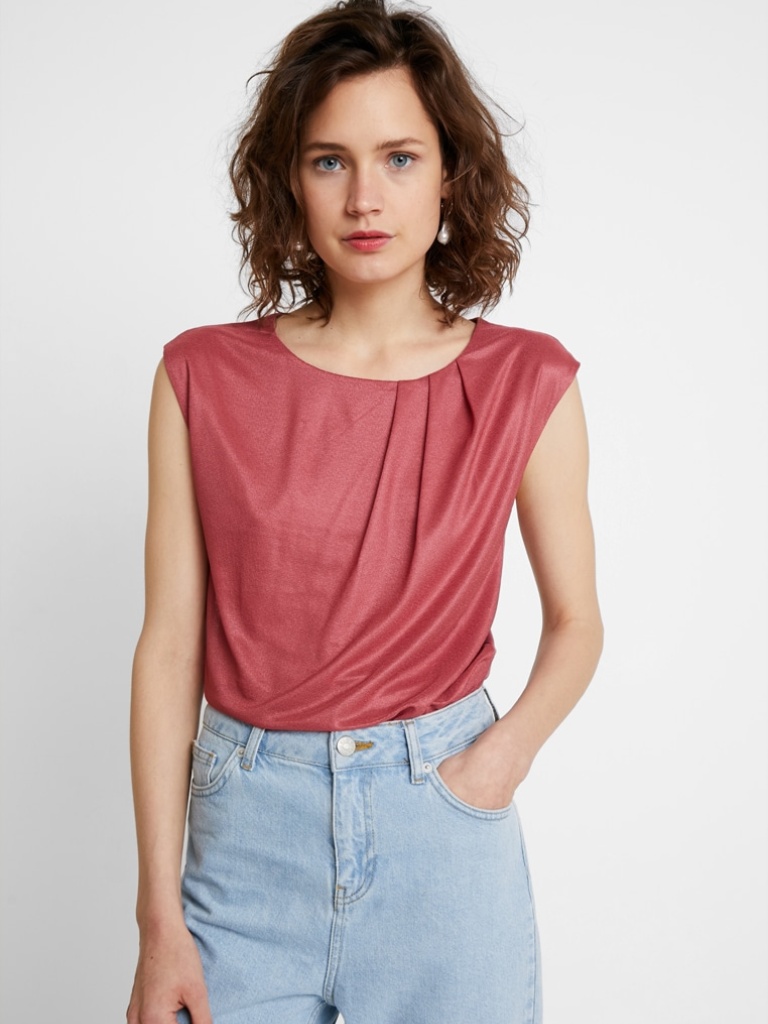
cotton relaxed sleeveless hip length Fully Tucked in crew t-shirt